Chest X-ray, PA view. Patient: 34 years old, sex F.
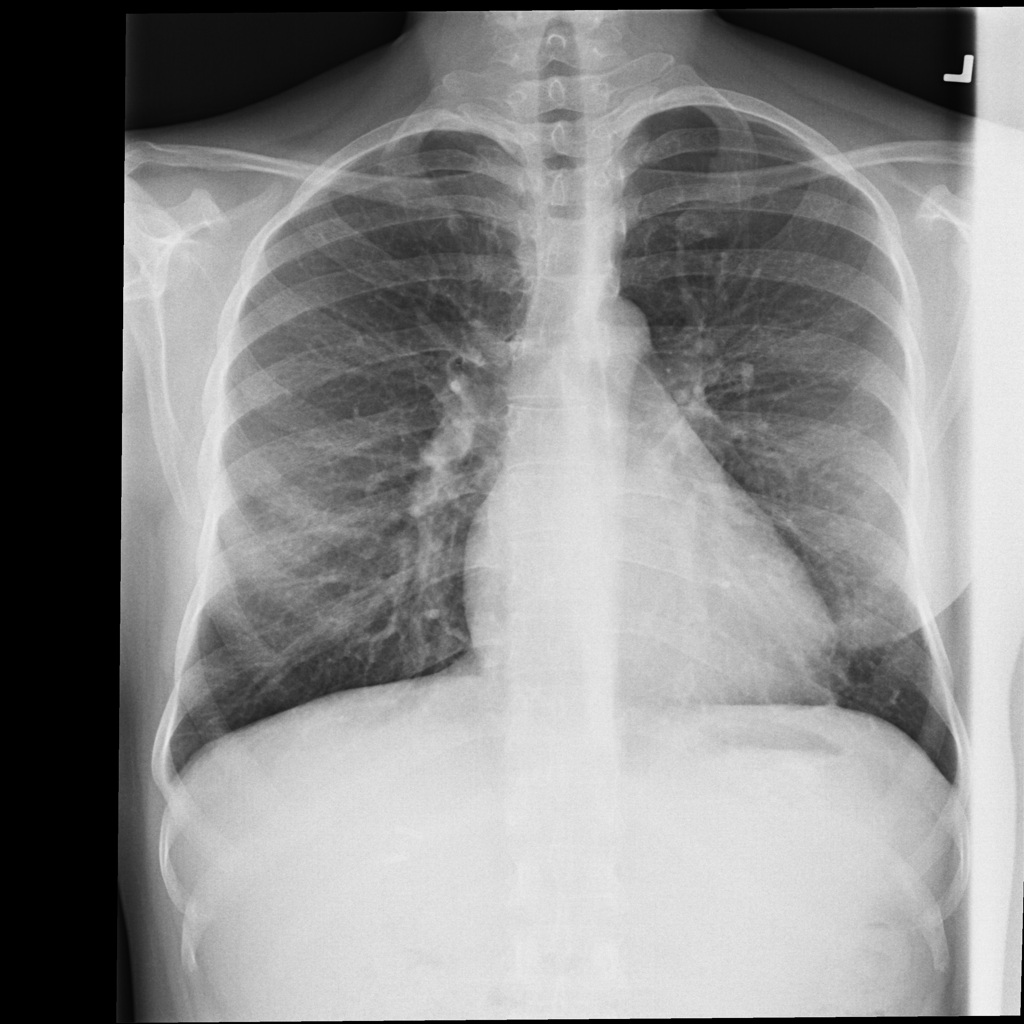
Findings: No Finding